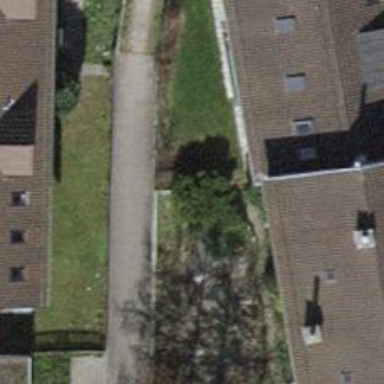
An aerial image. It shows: Urban tree adds touch of nature to the surroundings.